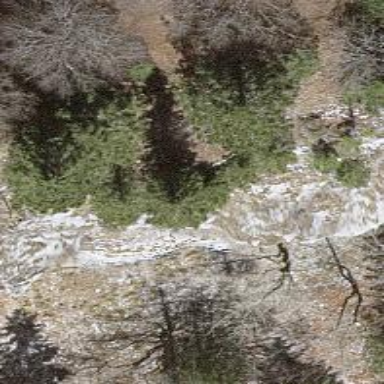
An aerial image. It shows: Cliff in nature.